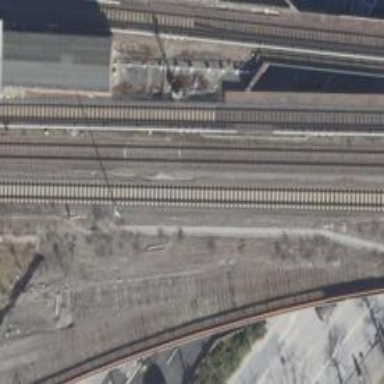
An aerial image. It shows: Solitary milestone along the railway.